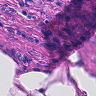
Metastatic tissue present: yes